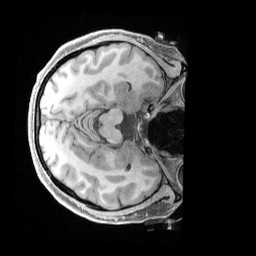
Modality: T1w
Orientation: axial
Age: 27
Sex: female
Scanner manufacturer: siemens
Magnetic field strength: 3 T
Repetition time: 2.4 s
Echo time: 0.00241 s